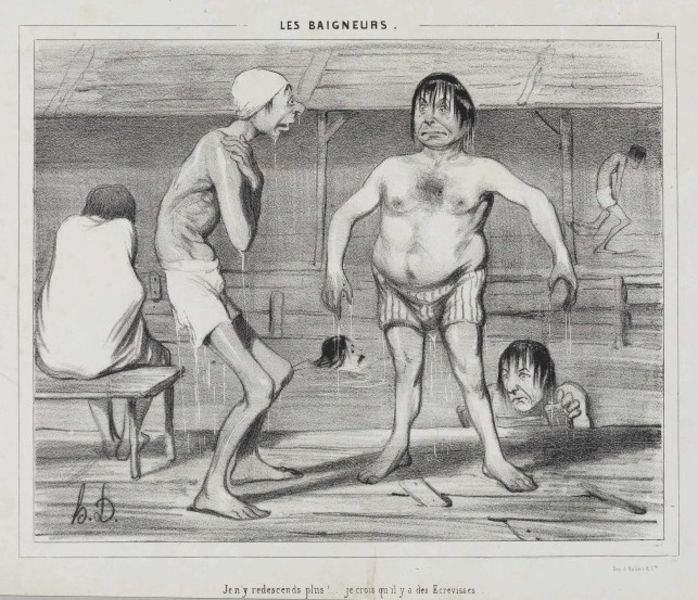
Titel: Je n'y redescends plus! (Les Baigneurs)
Künstler: Honoré Daumier
Standort: Karlsruhe
Institution: Staatliche Kunsthalle Karlsruhe
Schlagwörter: gruppe, mann, nackt, wasser, weiß, baden, badende, menschen, see, sitzen, brust, frankreich, frisur, grau, haar, holz, kreide, köpfe, mund, männer, paris, pfeiler, schwarz, skizze, zeichnung, dach, tuch, haube, hose, kappe, arme, gesicht, stehen, hände, signatur, kalt, nass, haare, beine, schrift, holzplanken, graphik, bank, farblos, füsse, figuren, französisch, dampf, leiter, steg, men, people, karikatur, bench, dick, hair, interior, modern, sprechen, handtuch, print, geländer, bretter, bauch, knie, dünn, halle, pfosten, fett, schimmer, bad, dürr, buch, kohle, kälte, schwimmen, becken, druck, initialen, radierung, stich, karrikatur, satire, schwarzweiß, text, witz, bleistift, pool, hallo, daumier, honore daumier, typen, badetuch, wood, badehose, unterhose, man, naked, nude, water, river, drawing, kupferstich, frieren, cap, caricature, cartoon, humor, sketch, french, tropfen, wet, krebse, frisch, legende, mager, holzdach, schwimmer, therme, schwimmbad, signature, pencil, cloth, kal, chest, bathing, towel, figure, lithograph, bathers, unterhosen, unterwäsche, cold, veronica, badenden, freibad, badehaube, sauna, angry, males, brusthaare, honore, badehosen, schwimmbecken, strandbad, xbeine, brusthaar, h.d., frsur, änner, die badenden, badehaus, bath, badekappe, schwimmhalle, thin, knees, shorts, fat, trunks, funny, swimming, franzözisch, d, mann#, prahlen, sc, nake, indoors, belly, hd, baigneurs, skinny, swim, bony, underwear, human figure, upset, hairy, freezing, les baigneurs, zittern, badeanstelt, balkewn, friern, schlottern, bankmänner, les baugneurs, triefend, triefen, dadende, bzeichnung, bademütze, illustation, towels, concave, swimmers, spa, boxers, freeze, gym, bedehose, daumie, apelike, tropfend, tropfnass, gänsehaut, bibbern, dripping, karikattur, shower cap, polar swimming, the bathers, bathingroom, friren, daumeir, bathin